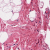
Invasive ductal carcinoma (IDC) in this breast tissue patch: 0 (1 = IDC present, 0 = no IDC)